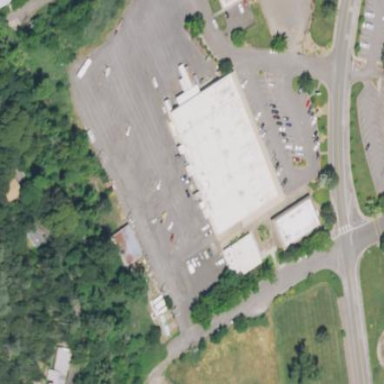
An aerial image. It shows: Parking area.